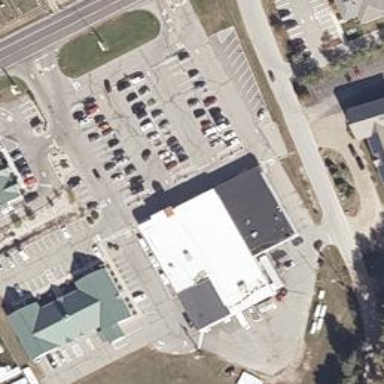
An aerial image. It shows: Supermarket.